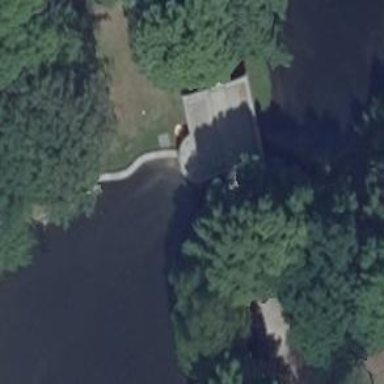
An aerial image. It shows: Footway bridge.